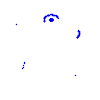
Particle: proton